Field crop: tomato
Growth stage: 2
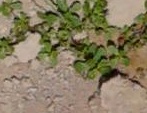
Species: portulaca